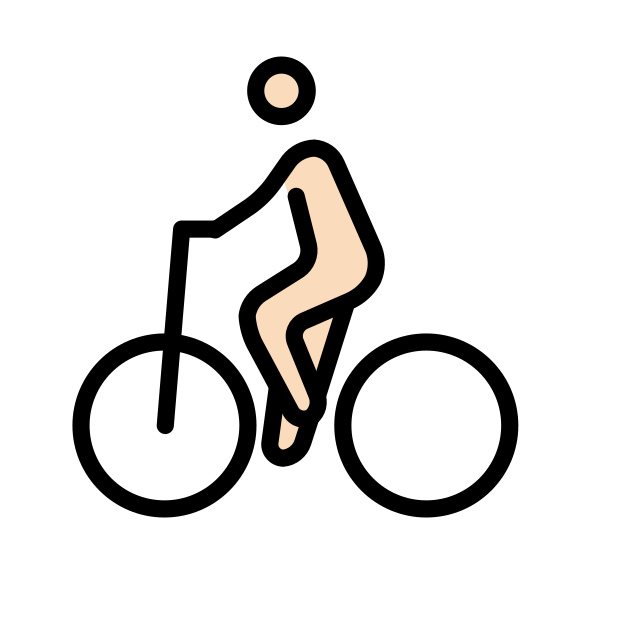
man biking: light skin tone